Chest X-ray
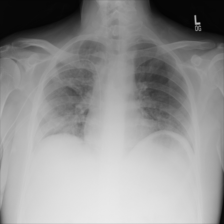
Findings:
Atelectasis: negative
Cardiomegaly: negative
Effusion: negative
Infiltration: negative
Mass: negative
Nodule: negative
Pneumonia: negative
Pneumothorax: negative
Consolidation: negative
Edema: negative
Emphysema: negative
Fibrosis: negative
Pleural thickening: negative
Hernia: negative